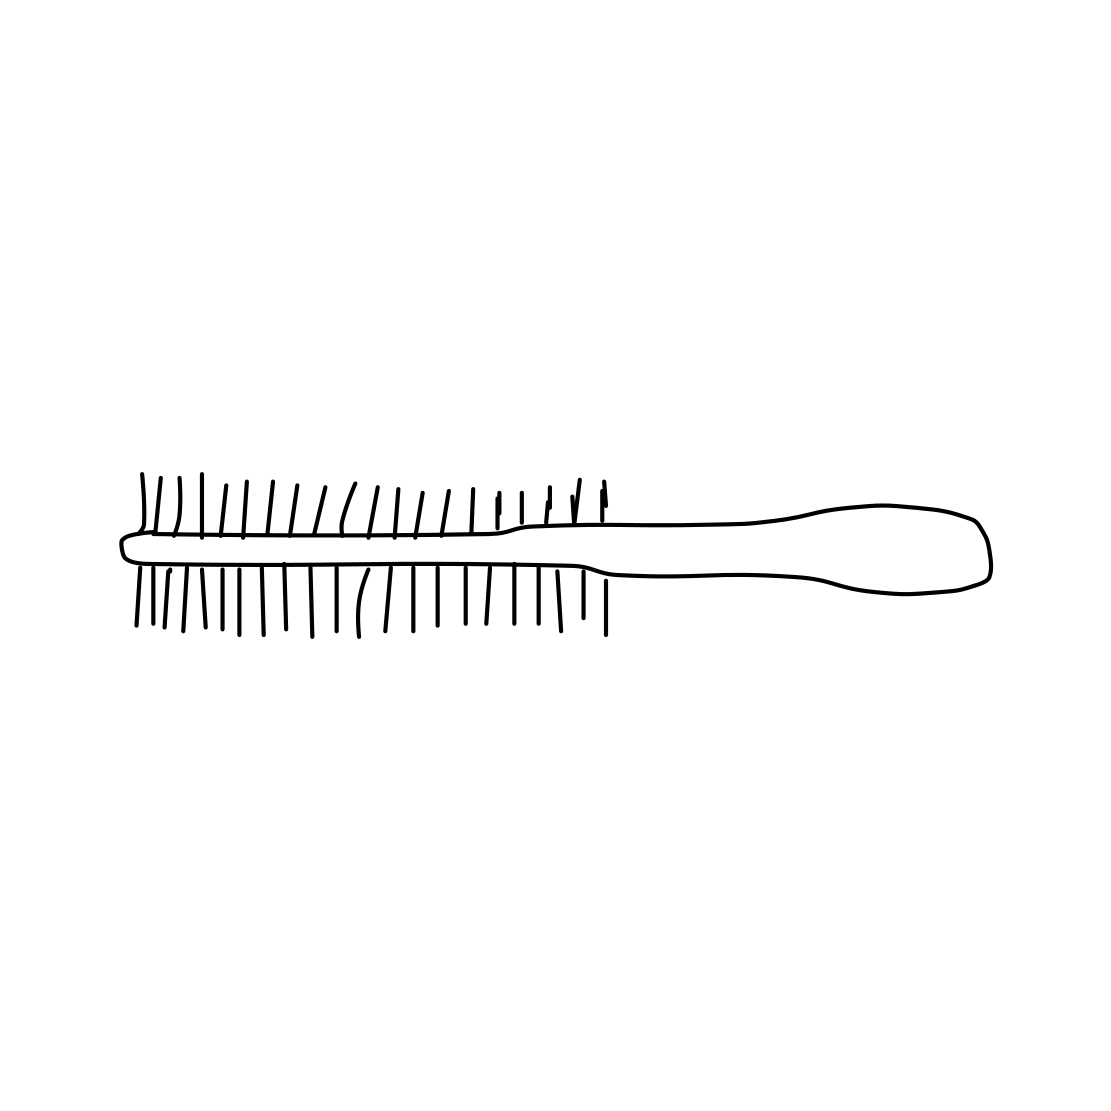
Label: comb